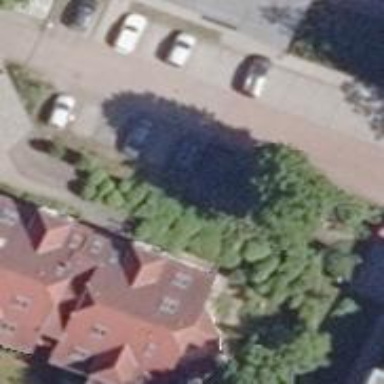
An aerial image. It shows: Parking space is available.